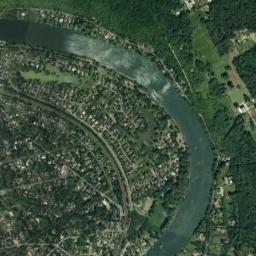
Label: river